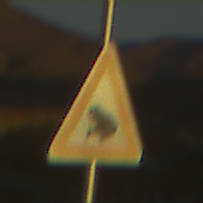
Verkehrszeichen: AmphibienwanderungRechts
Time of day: SunriseSunset
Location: Outdoor (Nature)
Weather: Clear
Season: NotSpecified
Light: Natural